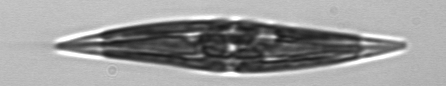
Label: Pleurosigma